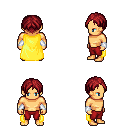
a pixel art fantasy rpg character, male body template, human, tanned skin, yellow cape, red pants, brunette parted hairstyle, white cloth bracers, four views (front, back, left, right), 2x2 character sprite sheet, small pixel art, hard edges, no anti-aliasing